Question: I am trying to make a graph that looks like this:

Currently I have this: <URL>
'''
$('#graph_agerange').highcharts({
chart: {
type: 'bar',
height: 140
},
xAxis: {
lineColor: '#ffffff',
tickColor: '#ffffff',
labels: {
align: 'right',
x: -50,
style: {
color: '#444',
fontSize: '14px',
fontWeight: '400',
fontFamily: 'Source Sans Pro'
}
},
categories: ['The Grand Budapest Hotel','Boyhood']
},
yAxis: {
gridLineColor: '#ffffff',
lineColor: '#ffffff',
tickColor: '#ffffff',
labels: {
enabled: false,
},
title: {
text: null
}
},
series: [{
name: "Percent",
borderColor: '#ccd6da',
data: [36,74]
}],
title: {
text: null
},
loading: false
});
'''
How would I:
1) Get the white bar part so that the length of that rectangle is always fixed with the percentage on the right?
2) How do I get the answer to show up inside of the bar?
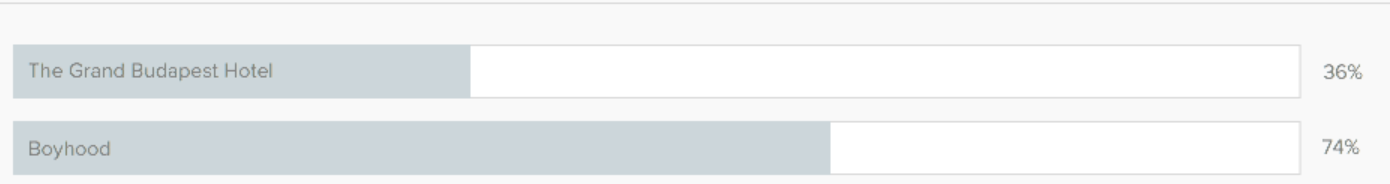
Answer: In the case of a simple chart with very specific styling you might be better off using html/css and your own javascript animation.
The only way I can think of to incorporate all your styling in a highcharts chart is to draw the white rectangles behind the bars manually using the highcharts SVG renderer.
I've made lots of changes to accomplish this, too many to describe here so please just check out the <URL>
Most importantly, note that the container needs to have a fixed width and I'm assuming only two bars (as in your illustration). For more bars you will have to update the math.
Use the 'barWidth' variable to control the size of the bars if needed.